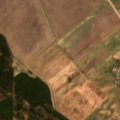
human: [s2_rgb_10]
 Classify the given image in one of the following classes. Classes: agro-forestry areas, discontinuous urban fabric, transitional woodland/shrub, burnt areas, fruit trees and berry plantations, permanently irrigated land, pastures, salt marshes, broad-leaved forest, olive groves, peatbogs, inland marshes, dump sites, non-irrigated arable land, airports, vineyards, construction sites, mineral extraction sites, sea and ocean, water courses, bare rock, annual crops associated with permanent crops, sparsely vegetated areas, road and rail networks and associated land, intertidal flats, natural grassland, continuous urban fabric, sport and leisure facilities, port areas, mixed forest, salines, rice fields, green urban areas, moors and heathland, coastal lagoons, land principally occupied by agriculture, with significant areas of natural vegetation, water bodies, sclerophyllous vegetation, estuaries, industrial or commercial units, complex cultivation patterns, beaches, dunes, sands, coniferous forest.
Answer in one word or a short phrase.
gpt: non-irrigated arable land, complex cultivation patterns, broad-leaved forest, coniferous forest